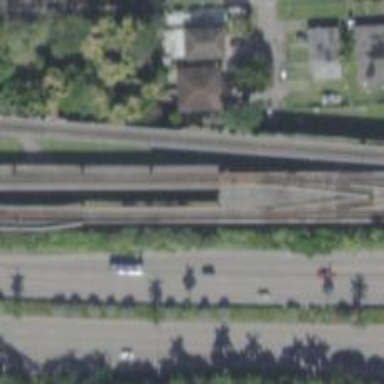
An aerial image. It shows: Railway bridge with electrified lines.